Question: I was trying to delete an Image from the view Model after some modification but I'm getting this error message 'IOException was unhandled'
I disposed the current bitmap 'currImgHandler.CurrentBitmap.Dispose();'and also made the Image Source to be null 'ViewedPhoto.Source = null;'
if i click on the button which has the Rotate function (90deg) once and clikcing on the delete function which produces the error 'IOException was unhandled'
If i clcik on the button Roate function 'twice'then click on Delete function; I don't get any error and it deletes image without any problem.
What is the mistake am I doing here? Thank you
Selecting an Image from ListView:
'''
private string saveFilname;
private void showImage(object sender, SelectionChangedEventArgs args)
{
ListBox list = ((ListBox)sender);
if (list != null)
{
int index = list.SelectedIndex;
if (index >= 0)
{
ImageFileViewModel image = imageListBox.SelectedItem as ImageFileViewModel;
if ((image != null))
{
saveFilname = image.FileName.ToString();
currImgHandler.CurrentFileHandler.Load(image.FileName);
PaintImage();
}
}
}
}
'''
Delete Function:
'''
private void bDeletePhoto_Click(object sender, RoutedEventArgs e)
{
ImageFileCollectionViewModel viewModel = imageListBox.DataContext as ImageFileCollectionViewModel;
if (viewModel != null)
{
ImageFileViewModel image = imageListBox.SelectedItem as ImageFileViewModel;
if (image != null)
{
//remove physical file from disk:
currImgHandler.CurrentBitmap.Dispose();
ViewedPhoto.Source = null;
File.Delete(image.FileName);
//remove item from ObservableCollection:
viewModel.AllImages.Remove(image);
}
}
}
'''
//Rotate Function:
'''
private void Button_Click(object sender, RoutedEventArgs e)//Rotate
{
currImgHandler.CurrentRotationHandler.Flip(RotateFlipType.Rotate90FlipNone);
PaintImage();
}
private void PaintImage()
{
System.IO.MemoryStream stream = new System.IO.MemoryStream();
currImgHandler.CurrentBitmap.Save(stream, System.Drawing.Imaging.ImageFormat.Bmp);
stream.Position = 0;
byte[] data = new byte[stream.Length];
stream.Read(data, 0, Convert.ToInt32(stream.Length));
BitmapImage bmapImage = new BitmapImage();
bmapImage.BeginInit();
bmapImage.CacheOption = BitmapCacheOption.OnLoad;
bmapImage.StreamSource = stream;
bmapImage.EndInit();
ViewedPhoto.Source = bmapImage; //ImageBox
ViewedPhoto.Stretch = Stretch.Uniform;
}
'''
Error message:

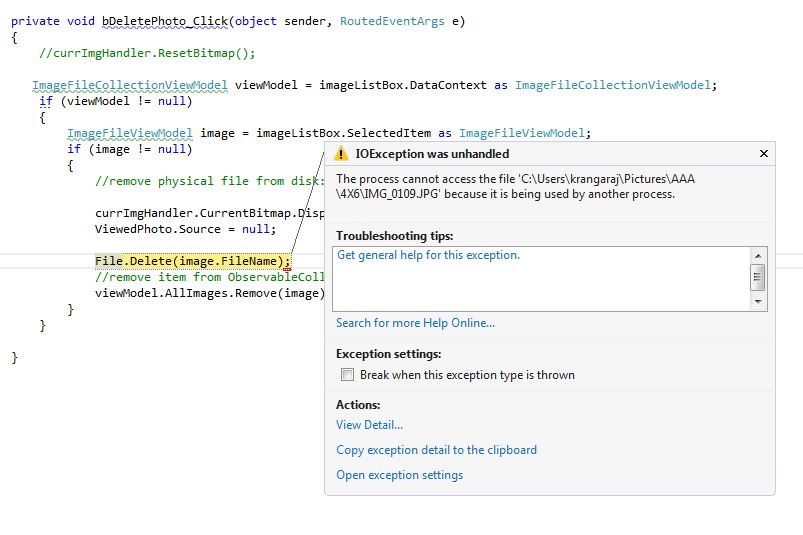
Answer: After 'Drew R'suggestion i have added a method in the MVVM itself:
'''
public void RemoveOldPhotoItem(ImageFileViewModel imageFile)
{
this._allImages.Remove(imageFile);
this.DataItemsCount++;
File.Delete(imageFile.FileName);
}
'''
I need to dispose the image which was used by a 3rd party .dll....which i disposed properly.
Sorry guys it was my mistake. Thank you for your support!